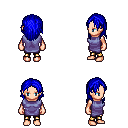
a pixel art fantasy rpg character, female body template, human, light skin, chain tabard jacket, gold greaves, blue long hairstyle, four views (front, back, left, right), 2x2 character sprite sheet, small pixel art, hard edges, no anti-aliasing